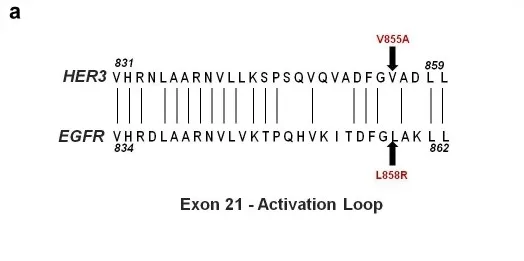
Protein structure visualization of the novel HER3-V855A mutation. A. Partial amino acid alignment of exon 21 sequence of the HER3 and EGFR tyrosine kinase domain. Also shown are the positions affected by the EGFR-L858R mutation and the novel HER3-V855A mutation (arrows).
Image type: pathology (immunostaining)